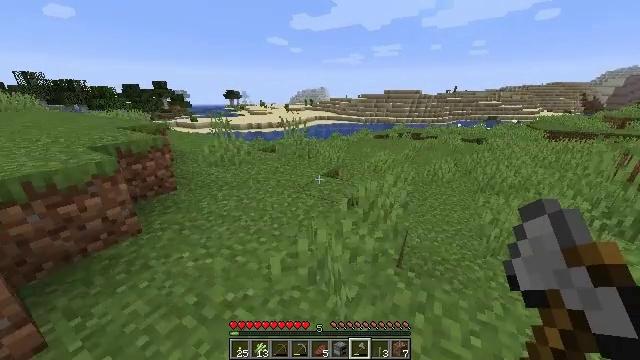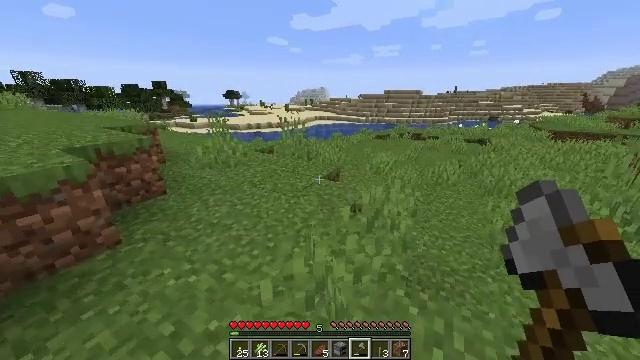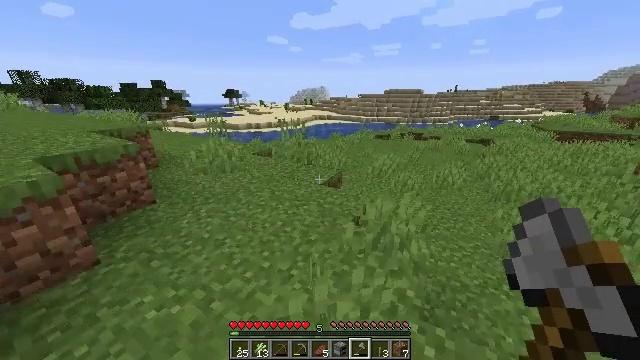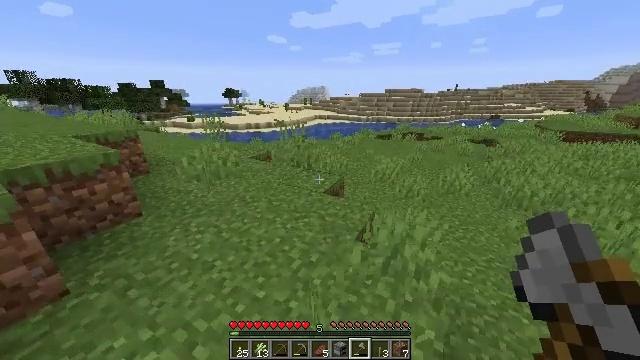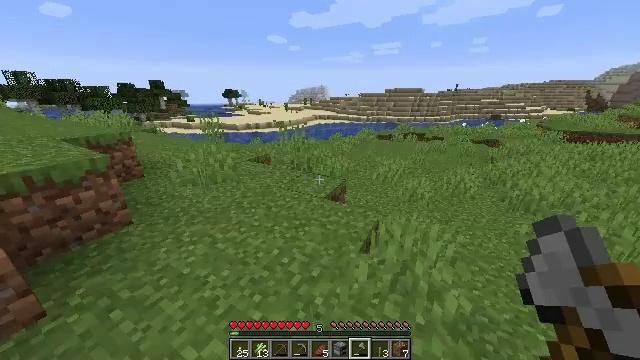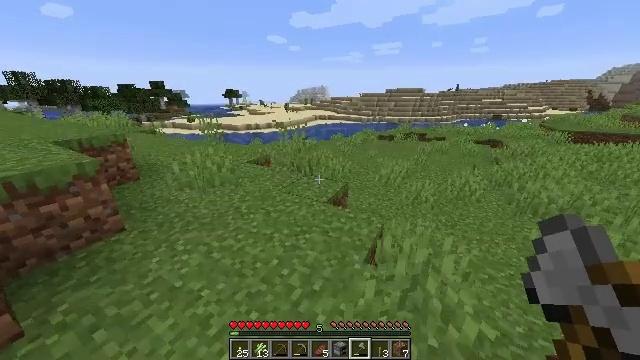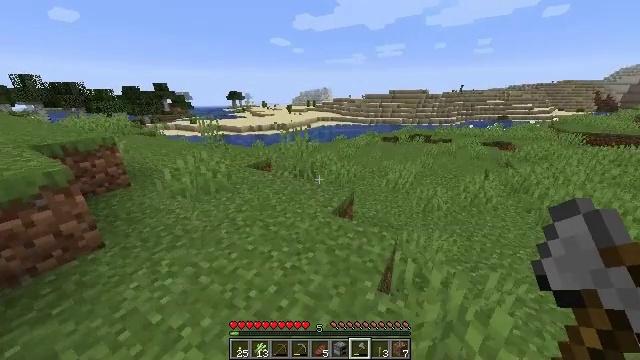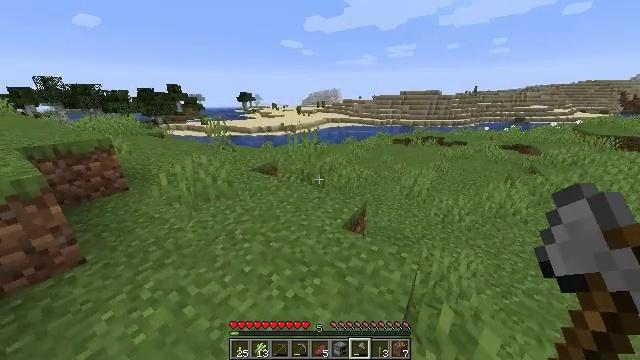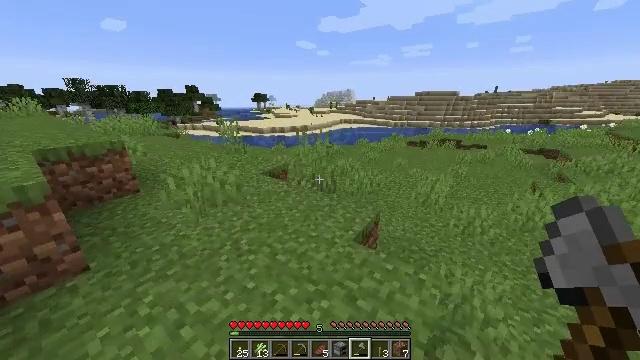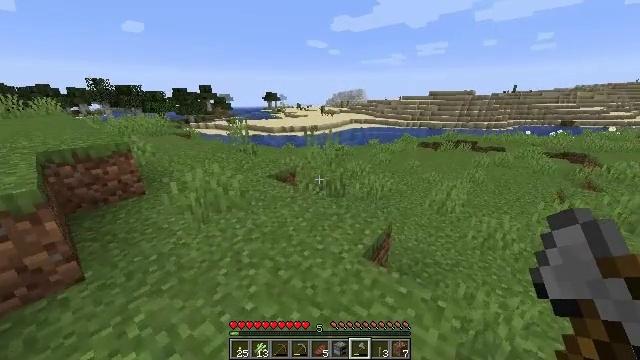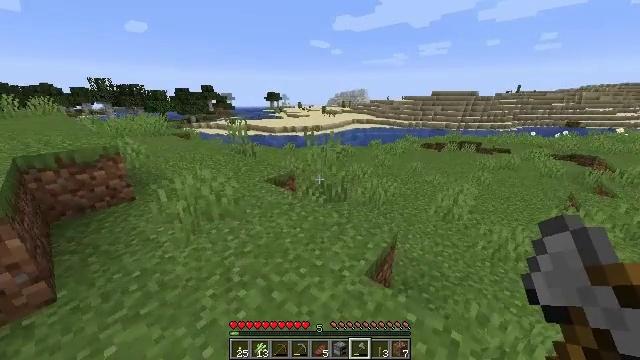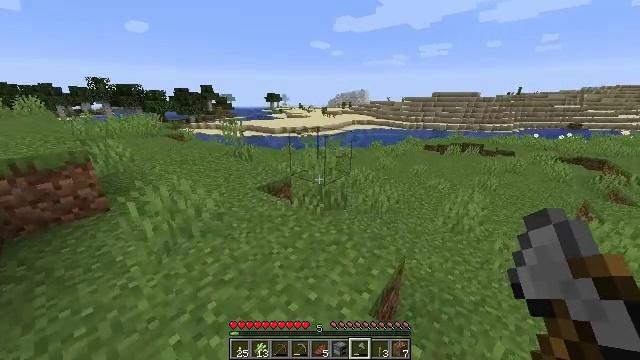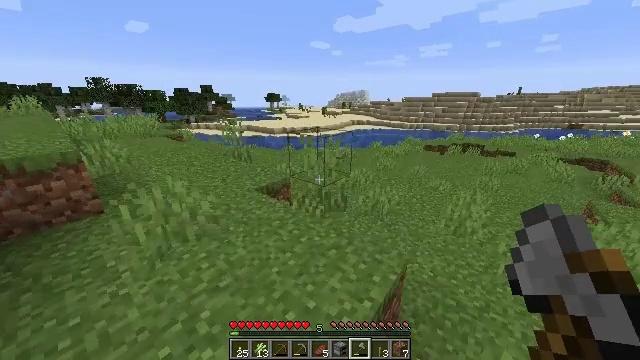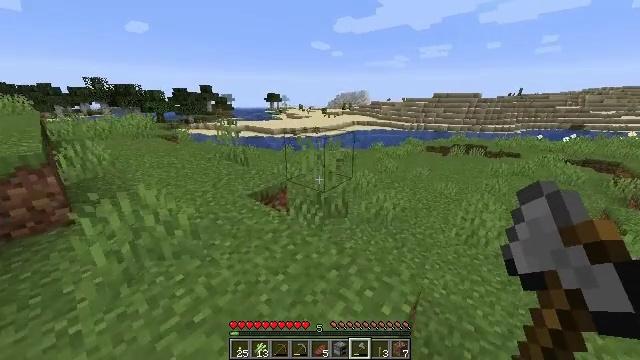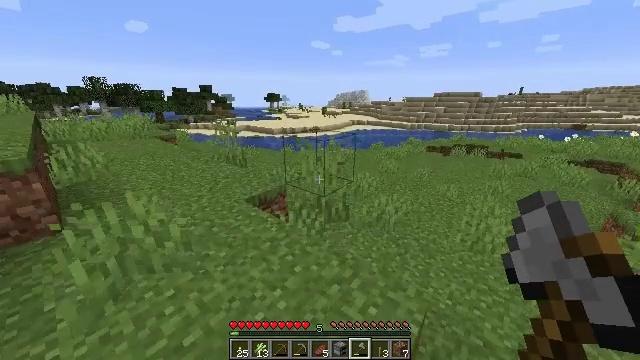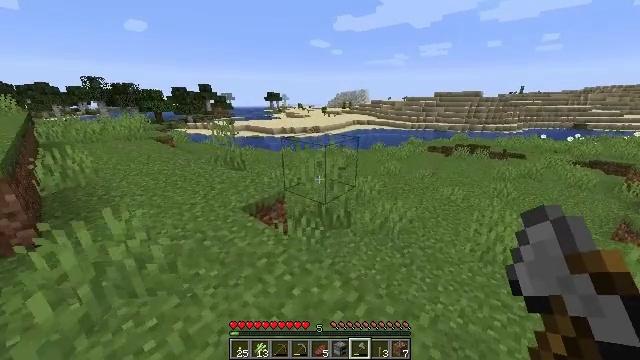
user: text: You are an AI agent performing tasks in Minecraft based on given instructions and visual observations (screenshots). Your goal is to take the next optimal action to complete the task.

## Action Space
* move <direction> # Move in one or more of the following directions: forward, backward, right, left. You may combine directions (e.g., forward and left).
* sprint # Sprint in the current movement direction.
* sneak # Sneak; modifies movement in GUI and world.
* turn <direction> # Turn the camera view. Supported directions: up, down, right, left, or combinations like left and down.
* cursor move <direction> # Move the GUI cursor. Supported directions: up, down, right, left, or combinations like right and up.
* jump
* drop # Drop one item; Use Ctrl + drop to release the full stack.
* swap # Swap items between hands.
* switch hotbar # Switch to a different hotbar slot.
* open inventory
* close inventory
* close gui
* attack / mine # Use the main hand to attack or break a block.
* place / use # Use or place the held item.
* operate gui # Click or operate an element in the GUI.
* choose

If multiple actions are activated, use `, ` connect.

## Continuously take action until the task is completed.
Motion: motion action
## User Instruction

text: Harvest sugar cane from the plant.
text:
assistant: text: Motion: move forward, sprint
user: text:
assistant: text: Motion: move forward, sprint
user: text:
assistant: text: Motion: move forward, sprint
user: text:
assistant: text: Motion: move forward, sprint
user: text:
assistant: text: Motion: move forward, sprint
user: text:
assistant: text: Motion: move forward, sprint
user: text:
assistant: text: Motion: move forward, sprint, turn left
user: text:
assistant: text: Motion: move forward, sprint, turn left
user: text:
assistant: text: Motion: move forward, sprint, turn left
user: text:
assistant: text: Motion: move forward, sprint
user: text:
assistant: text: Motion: move forward, sprint
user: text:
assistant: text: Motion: move forward, sprint
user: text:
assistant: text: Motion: move forward, sprint
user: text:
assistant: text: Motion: move forward, sprint
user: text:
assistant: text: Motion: move forward, sprint
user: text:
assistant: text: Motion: move forward, sprint
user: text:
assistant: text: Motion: move forward, sprint
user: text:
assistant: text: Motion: move forward, sprint
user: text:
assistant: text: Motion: move forward, sprint
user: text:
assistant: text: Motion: move forward, sprint
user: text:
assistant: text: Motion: move forward, sprint
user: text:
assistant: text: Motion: move forward, sprint
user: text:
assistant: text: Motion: move forward, sprint
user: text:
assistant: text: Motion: move forward, sprint
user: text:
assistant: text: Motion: move forward, sprint
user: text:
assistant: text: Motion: move forward, sprint
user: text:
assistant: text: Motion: move forward, sprint
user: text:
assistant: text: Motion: move forward, sprint
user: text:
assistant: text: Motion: move forward, sprint
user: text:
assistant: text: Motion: move forward, sprint, turn right